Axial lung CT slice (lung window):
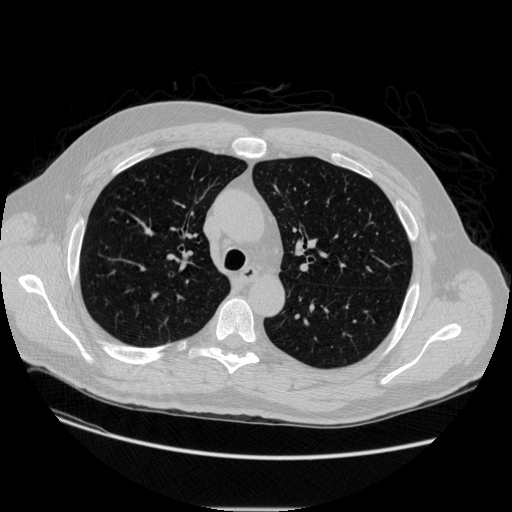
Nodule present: no